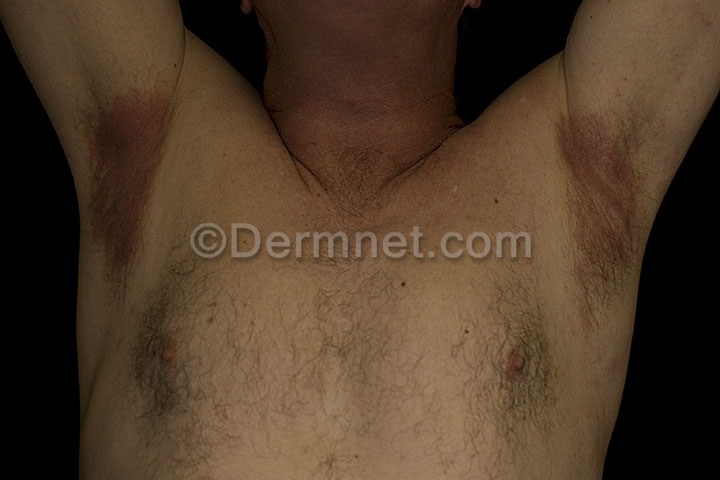
Disease: Poison Ivy Photos and other Contact Dermatitis